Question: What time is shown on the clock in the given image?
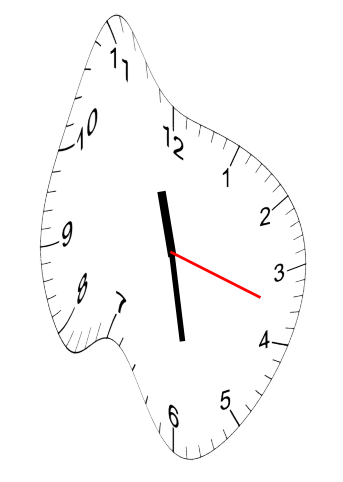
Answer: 11:28:18